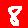
Digit: 8